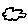
Label: cloud